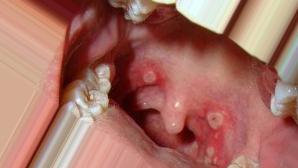
Condition: Mouth Ulcer